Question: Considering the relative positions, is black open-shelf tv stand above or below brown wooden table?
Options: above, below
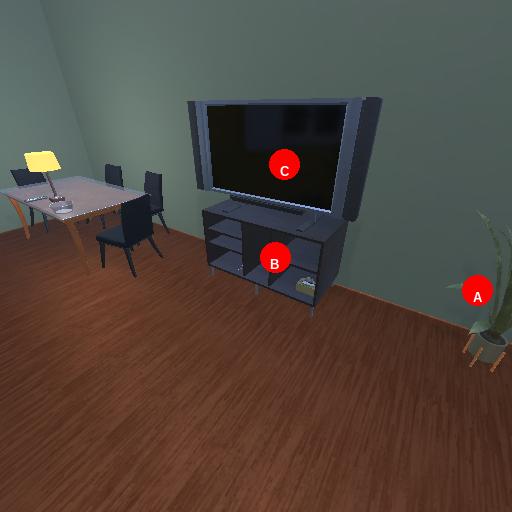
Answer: above